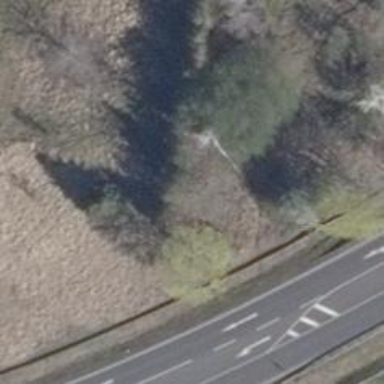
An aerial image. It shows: Row of trees in natural setting.